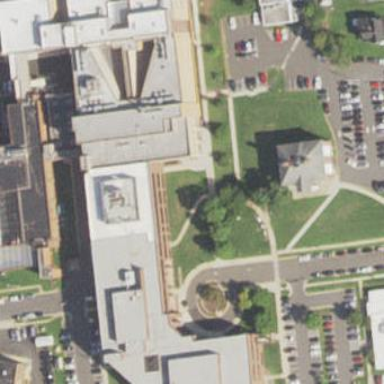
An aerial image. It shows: Government building.